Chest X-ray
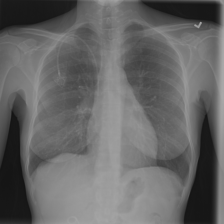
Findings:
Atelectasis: negative
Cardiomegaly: negative
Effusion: negative
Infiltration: negative
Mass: negative
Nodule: negative
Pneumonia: negative
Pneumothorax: negative
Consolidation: negative
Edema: negative
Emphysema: negative
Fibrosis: negative
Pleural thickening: negative
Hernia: negative